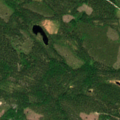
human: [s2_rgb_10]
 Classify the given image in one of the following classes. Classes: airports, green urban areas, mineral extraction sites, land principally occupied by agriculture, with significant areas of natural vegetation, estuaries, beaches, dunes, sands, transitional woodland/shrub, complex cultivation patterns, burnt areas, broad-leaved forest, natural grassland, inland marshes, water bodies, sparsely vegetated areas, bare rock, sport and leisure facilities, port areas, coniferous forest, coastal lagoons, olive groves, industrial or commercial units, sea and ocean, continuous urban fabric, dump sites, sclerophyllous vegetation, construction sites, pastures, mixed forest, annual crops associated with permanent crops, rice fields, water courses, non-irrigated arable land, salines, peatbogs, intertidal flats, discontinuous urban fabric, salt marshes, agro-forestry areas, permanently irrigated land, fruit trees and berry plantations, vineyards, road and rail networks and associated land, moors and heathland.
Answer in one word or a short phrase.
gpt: coniferous forest, mixed forest, transitional woodland/shrub